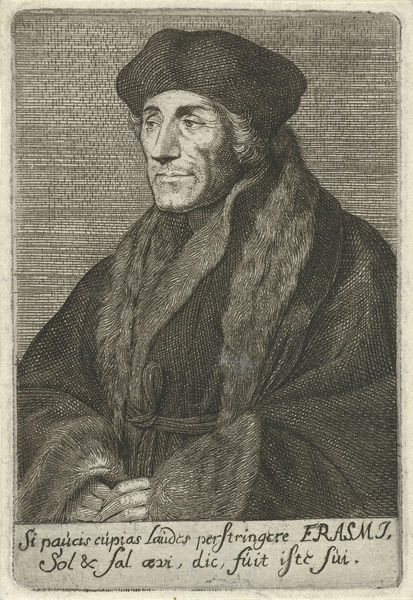
Titel: Portret van Erasmus
Künstler: Samuel van Hoogstraten
Standort: Amsterdam
Institution: Rijksmuseum
Schlagwörter: hand, mann, finger, hut, nase, schwarz, zeichnung, mütze, augen, gesicht, pelz, bildnis, hals, hände, portrait, porträt, mantel, kinn, kopfbedeckung, schrift, grafik, graphik, brauen, dreiviertelprofil, striche, druck, druckgraphik, druckgrafik, stich, text, pelzmantel, rasiert, schlaufe, rotterdam, erasmus, pelzmantek